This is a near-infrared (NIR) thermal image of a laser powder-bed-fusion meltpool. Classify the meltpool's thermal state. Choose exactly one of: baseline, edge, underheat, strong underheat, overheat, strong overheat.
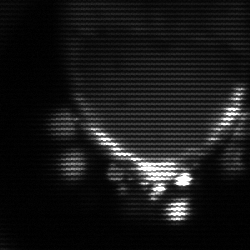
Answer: edge